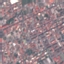
Label: Residential